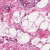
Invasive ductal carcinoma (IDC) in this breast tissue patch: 0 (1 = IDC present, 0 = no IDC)